Interaction volume radius: 5 \u00c5
Interaction volume height: 10 \u00c5
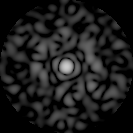
Disorder parameter: 0.8654